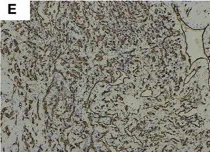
CD34 (x100).
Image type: pathology (immunostaining)